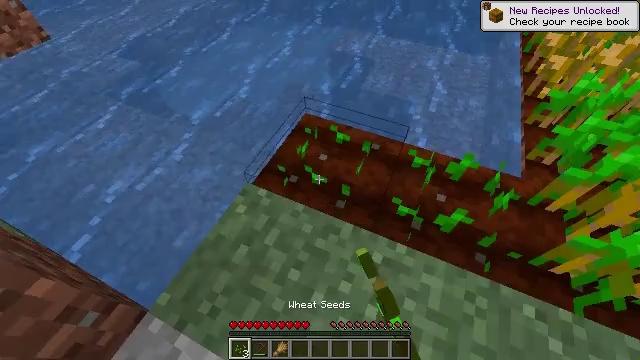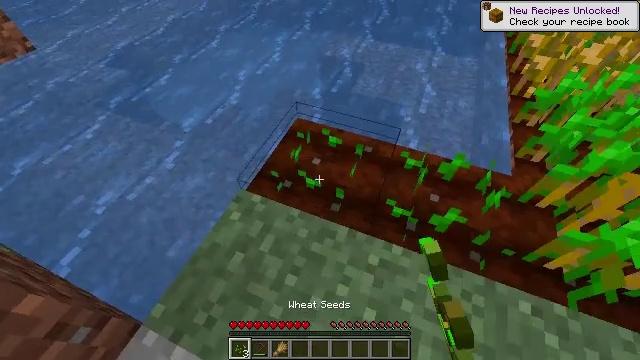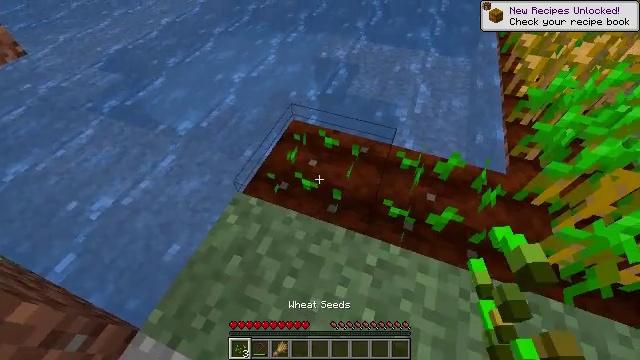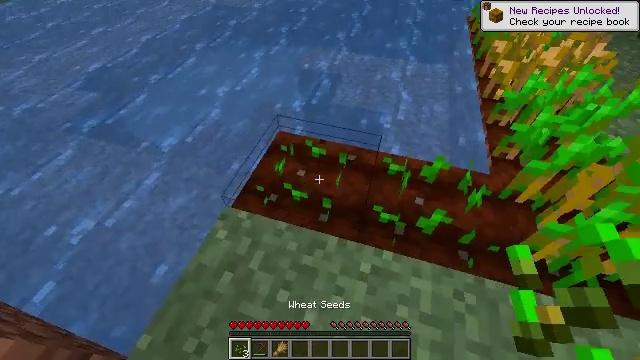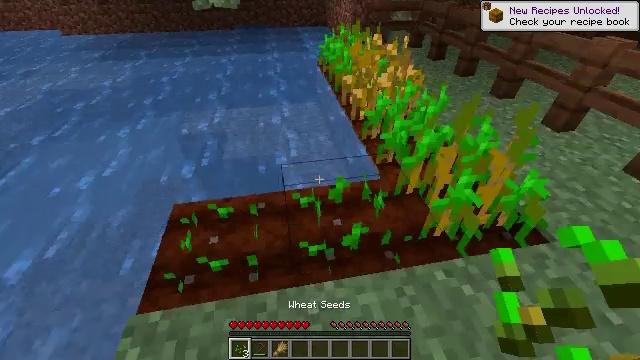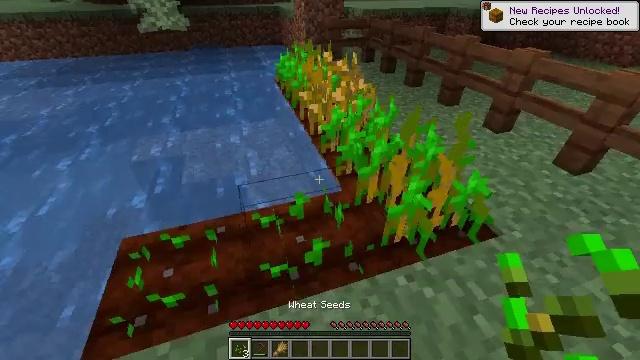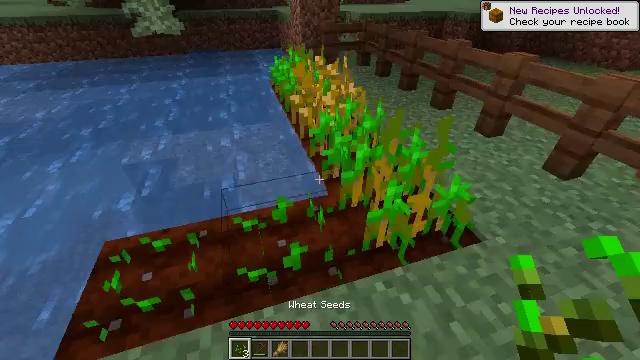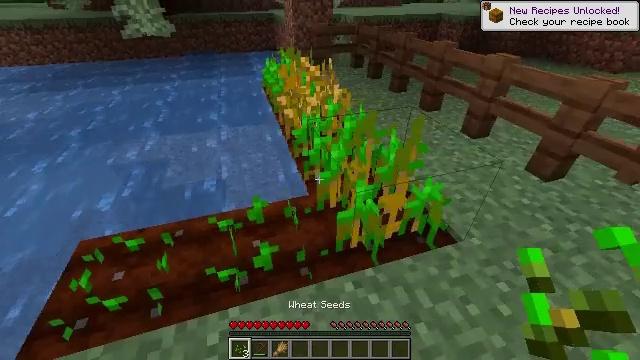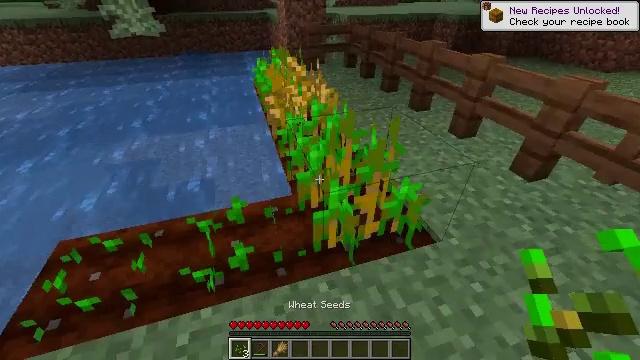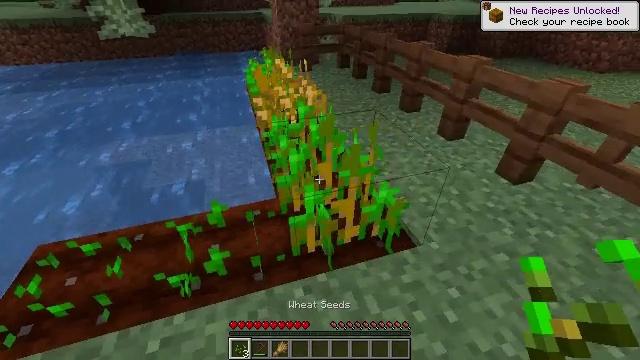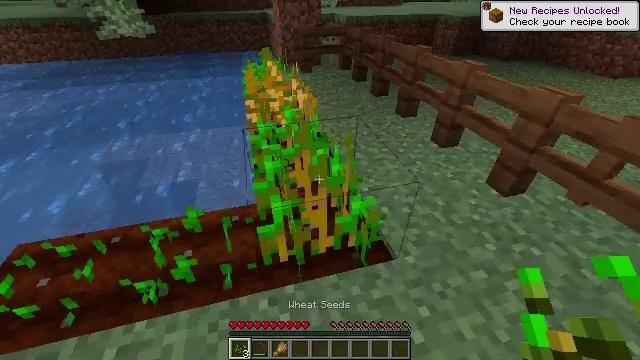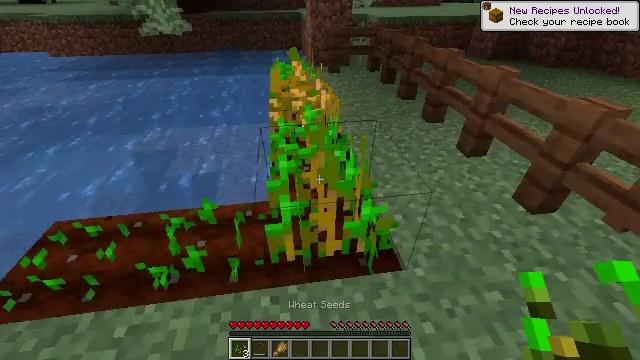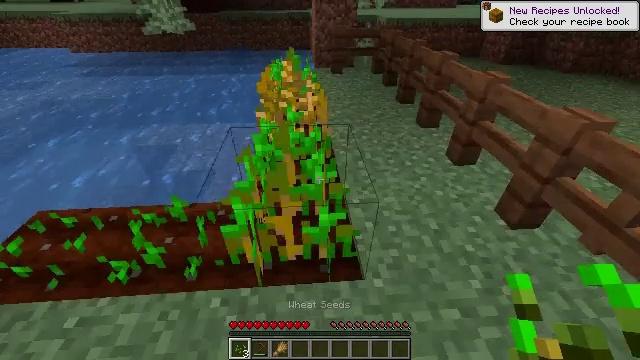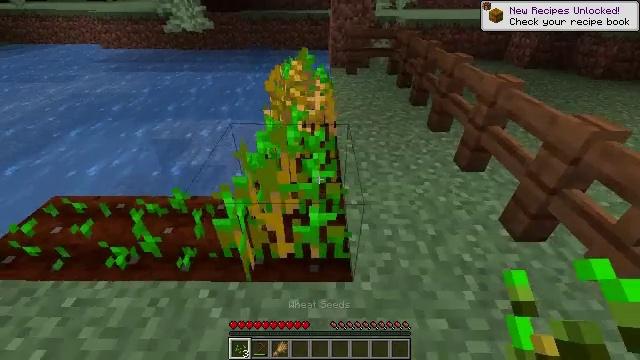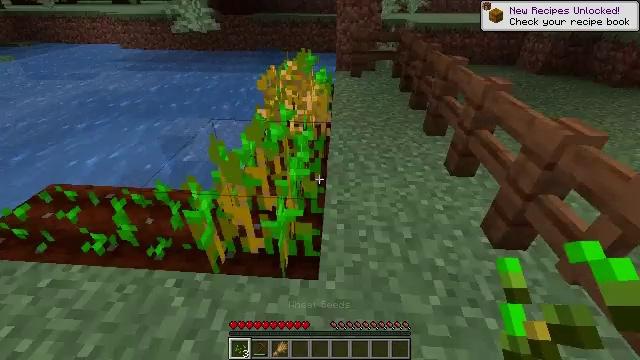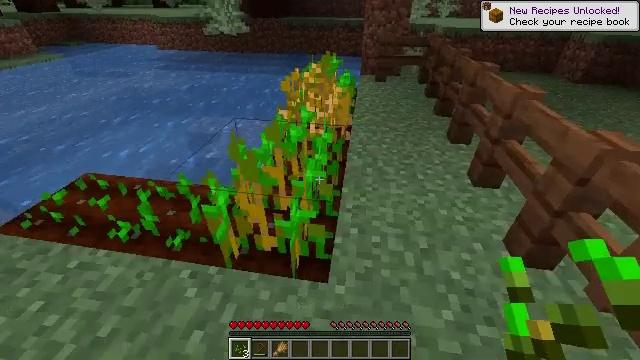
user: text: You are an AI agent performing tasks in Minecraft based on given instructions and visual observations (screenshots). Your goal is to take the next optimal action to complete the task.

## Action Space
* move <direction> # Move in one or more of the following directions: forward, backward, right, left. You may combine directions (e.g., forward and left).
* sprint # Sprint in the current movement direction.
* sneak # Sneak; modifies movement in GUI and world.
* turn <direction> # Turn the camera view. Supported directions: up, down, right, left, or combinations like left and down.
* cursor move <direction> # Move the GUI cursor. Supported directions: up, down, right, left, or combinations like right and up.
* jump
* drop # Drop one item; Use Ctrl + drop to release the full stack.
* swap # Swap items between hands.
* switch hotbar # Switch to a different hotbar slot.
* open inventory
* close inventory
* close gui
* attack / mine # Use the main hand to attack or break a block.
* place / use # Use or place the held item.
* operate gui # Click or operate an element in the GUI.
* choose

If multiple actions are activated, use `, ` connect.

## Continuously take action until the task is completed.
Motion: motion action
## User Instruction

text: Get wheat from the farmland.
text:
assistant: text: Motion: turn right
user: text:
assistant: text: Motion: turn right
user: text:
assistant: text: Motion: turn right and up
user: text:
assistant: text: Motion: move right, turn right and up
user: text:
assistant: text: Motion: move right, turn right and up
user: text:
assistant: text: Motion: move right
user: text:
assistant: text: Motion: move right
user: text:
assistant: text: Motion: move right
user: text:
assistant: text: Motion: move right
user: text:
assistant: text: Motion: move right, turn left
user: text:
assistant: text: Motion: move right, turn left
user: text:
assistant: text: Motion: move right, turn left
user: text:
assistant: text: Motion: move right, turn left
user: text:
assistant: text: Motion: move right, turn left
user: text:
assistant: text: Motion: move right, turn left
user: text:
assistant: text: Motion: move right, turn left and up
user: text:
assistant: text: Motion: move right, turn left
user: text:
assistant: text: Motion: move right, turn left
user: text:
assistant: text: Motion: move right, turn left
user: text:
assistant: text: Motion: move forward and move right, turn left
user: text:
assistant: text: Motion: move forward and move right, turn left
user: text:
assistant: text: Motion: move forward and move right, turn up
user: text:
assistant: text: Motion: move forward and move right
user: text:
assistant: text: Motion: move forward and move right
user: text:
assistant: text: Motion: move forward and move right
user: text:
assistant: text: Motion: move forward and move right
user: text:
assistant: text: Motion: move forward and move right
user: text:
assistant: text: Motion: move forward and move right
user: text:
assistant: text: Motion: move forward and move right
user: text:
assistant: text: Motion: move forward and move right